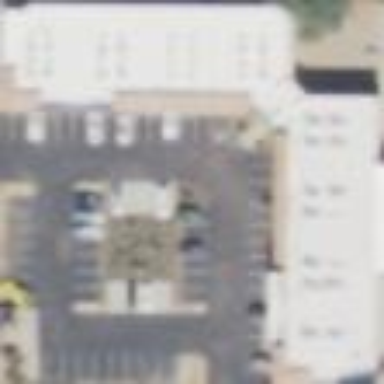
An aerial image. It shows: Retail building.